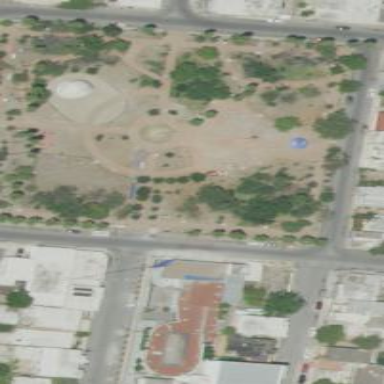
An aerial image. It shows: Park with sidewalk nearby.